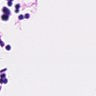
Metastatic tissue present: no